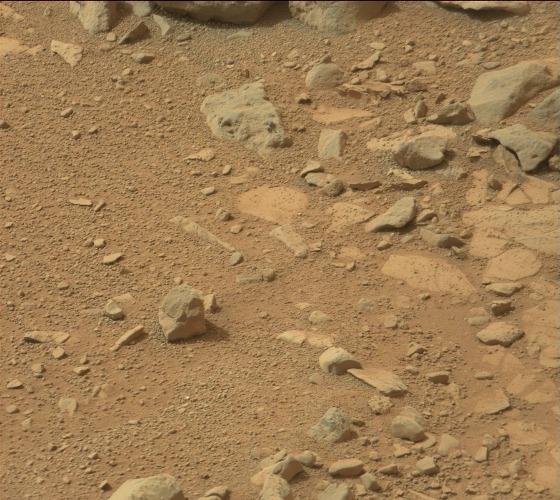
Terrain classes present: Bedrock, Gravel / Sand / Soil, Rock, Shadow